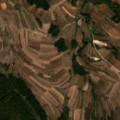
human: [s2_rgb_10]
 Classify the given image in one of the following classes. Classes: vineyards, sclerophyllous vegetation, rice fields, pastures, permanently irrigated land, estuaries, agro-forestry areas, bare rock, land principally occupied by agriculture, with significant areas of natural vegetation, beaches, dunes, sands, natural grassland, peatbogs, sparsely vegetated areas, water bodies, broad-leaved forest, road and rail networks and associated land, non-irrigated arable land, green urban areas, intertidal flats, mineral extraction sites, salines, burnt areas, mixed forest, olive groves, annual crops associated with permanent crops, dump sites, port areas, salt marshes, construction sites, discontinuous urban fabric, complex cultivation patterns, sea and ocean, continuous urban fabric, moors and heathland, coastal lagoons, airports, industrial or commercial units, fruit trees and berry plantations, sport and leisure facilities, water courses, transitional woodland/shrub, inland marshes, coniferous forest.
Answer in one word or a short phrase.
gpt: non-irrigated arable land, pastures, land principally occupied by agriculture, with significant areas of natural vegetation, broad-leaved forest, transitional woodland/shrub